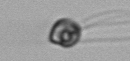
Label: flagellate_morphotype1